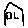
Label: house